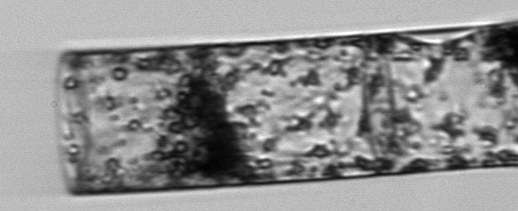
Label: Guinardia_flaccida